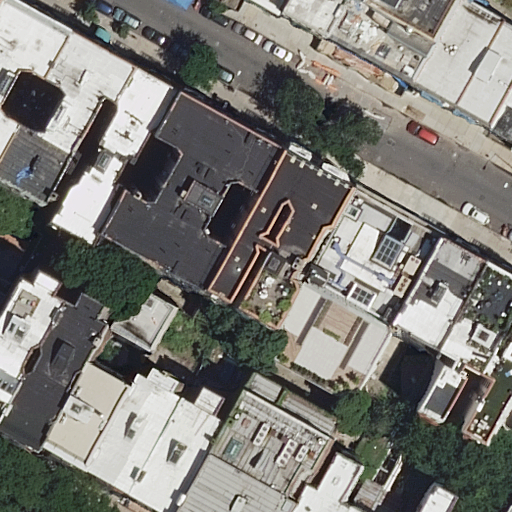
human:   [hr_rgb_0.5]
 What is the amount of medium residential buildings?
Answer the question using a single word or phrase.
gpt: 15

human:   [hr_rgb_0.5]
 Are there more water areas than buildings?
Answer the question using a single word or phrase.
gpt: no

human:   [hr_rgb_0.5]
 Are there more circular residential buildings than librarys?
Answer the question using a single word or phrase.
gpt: no

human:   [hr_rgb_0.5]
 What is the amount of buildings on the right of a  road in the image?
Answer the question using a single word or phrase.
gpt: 24

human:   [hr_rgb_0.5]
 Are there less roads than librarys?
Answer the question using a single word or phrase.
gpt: no

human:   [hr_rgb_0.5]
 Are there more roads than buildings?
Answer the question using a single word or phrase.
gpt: no

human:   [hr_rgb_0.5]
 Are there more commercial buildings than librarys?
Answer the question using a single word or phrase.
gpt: no

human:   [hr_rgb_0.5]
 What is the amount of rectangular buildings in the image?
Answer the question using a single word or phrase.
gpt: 20

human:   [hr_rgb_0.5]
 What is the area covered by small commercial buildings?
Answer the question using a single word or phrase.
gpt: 0m2

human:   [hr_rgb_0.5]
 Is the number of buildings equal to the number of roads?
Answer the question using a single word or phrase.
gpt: no

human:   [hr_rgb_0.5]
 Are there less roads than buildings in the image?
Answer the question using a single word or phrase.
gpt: yes

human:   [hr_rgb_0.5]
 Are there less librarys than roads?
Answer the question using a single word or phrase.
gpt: yes

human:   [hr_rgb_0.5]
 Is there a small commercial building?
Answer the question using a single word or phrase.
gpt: no

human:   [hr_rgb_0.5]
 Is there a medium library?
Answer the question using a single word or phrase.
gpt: yes

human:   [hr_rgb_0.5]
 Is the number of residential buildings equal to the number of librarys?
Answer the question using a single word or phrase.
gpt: no

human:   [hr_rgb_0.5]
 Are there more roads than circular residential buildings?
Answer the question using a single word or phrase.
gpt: yes

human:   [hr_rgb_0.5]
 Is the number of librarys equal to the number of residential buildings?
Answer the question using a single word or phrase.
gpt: no

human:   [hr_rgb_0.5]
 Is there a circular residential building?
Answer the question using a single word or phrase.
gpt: no

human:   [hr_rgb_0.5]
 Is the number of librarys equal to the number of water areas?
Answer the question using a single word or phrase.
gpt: no

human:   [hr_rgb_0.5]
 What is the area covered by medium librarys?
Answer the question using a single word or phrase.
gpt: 177m2

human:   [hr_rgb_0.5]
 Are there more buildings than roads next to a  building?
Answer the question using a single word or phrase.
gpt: yes

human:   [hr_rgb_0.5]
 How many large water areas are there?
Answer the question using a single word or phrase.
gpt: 0

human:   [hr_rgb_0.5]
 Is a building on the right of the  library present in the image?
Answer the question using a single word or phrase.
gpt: yes

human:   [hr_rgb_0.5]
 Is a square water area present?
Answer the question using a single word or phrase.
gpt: no

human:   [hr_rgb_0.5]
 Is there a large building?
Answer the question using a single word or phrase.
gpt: yes

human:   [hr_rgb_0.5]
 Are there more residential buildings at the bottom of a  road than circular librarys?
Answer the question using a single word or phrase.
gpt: yes

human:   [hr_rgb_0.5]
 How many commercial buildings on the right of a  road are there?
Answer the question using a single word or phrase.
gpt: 0

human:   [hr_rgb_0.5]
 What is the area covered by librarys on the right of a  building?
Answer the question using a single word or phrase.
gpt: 177m2

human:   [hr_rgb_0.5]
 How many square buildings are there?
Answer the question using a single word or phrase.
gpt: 0

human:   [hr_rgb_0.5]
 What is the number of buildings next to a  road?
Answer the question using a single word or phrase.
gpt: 29

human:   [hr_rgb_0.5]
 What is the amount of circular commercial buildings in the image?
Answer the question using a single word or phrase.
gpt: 0

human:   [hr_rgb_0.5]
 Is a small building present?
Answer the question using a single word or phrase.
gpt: yes

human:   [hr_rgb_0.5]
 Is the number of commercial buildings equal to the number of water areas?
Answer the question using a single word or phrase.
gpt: yes

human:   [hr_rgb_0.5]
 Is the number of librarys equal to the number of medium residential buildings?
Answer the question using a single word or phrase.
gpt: no

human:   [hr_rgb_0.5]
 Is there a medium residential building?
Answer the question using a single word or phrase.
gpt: yes

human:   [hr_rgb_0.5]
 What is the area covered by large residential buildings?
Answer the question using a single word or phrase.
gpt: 1400m2